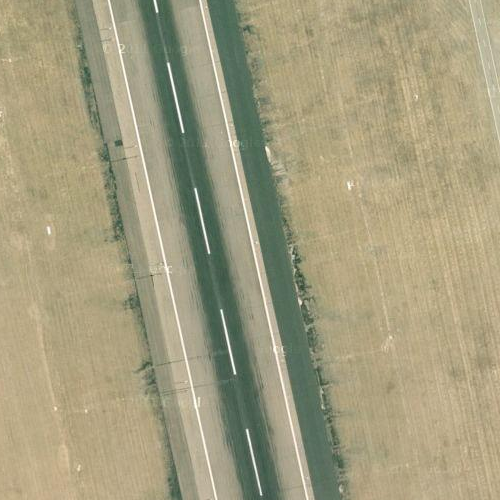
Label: sydney